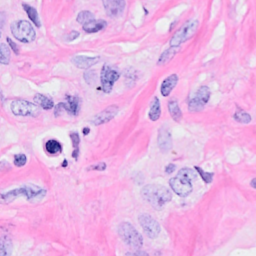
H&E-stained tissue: Breast